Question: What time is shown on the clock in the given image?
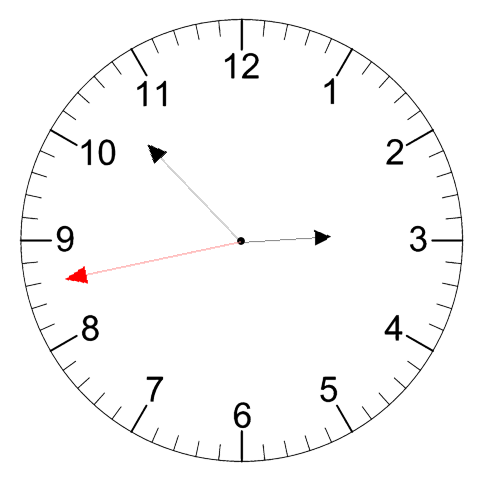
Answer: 02:52:43